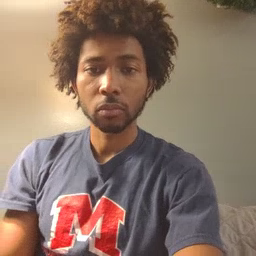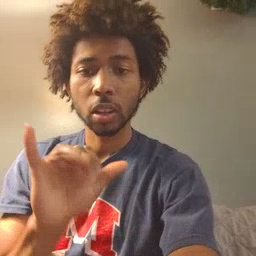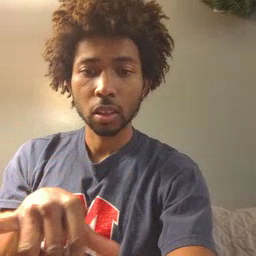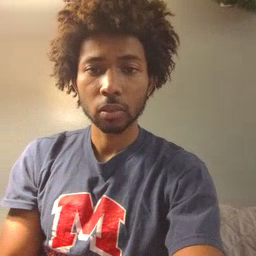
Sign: that